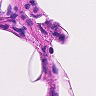
Metastatic tissue present: no